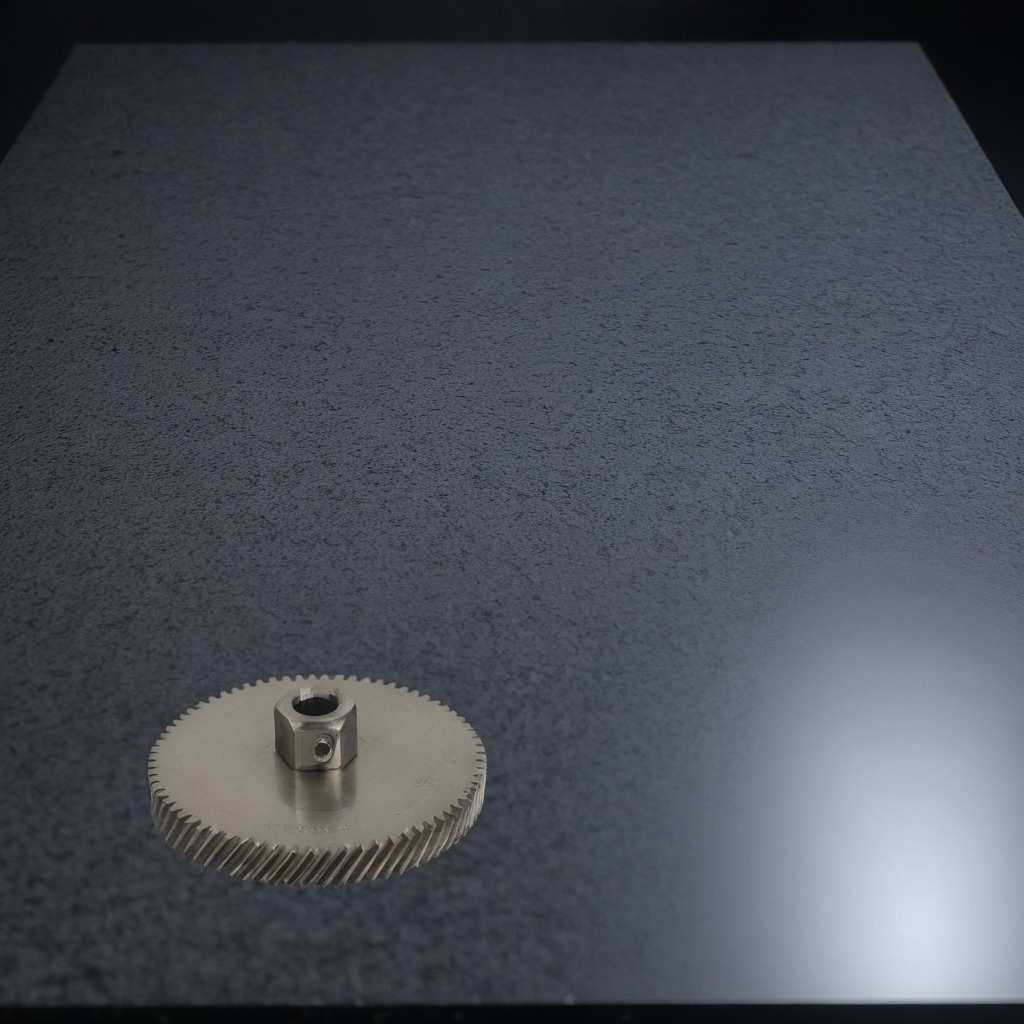
A steel gear with teeth lies on a clean granite table inside a workshop at night.